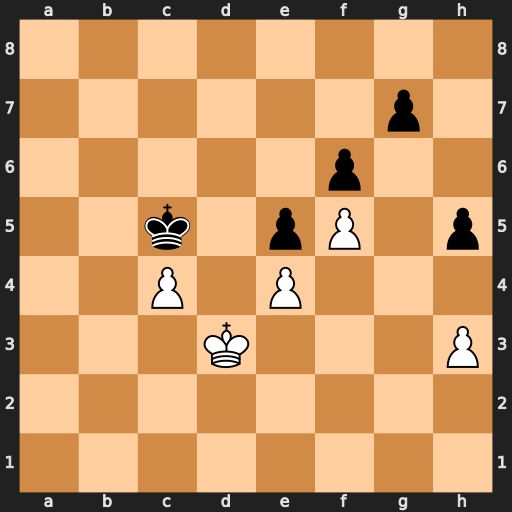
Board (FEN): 8/6p1/5p2/2k1pP1p/2P1P3/3K3P/8/8
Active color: w
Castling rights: -
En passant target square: -
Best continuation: Kc3 h4 Kb3 Kd4 Kb4 Kxe4 c5 Kd5 Kb5 e4 c6 Kd6 Kb6 e3 c7 e2 c8=Q